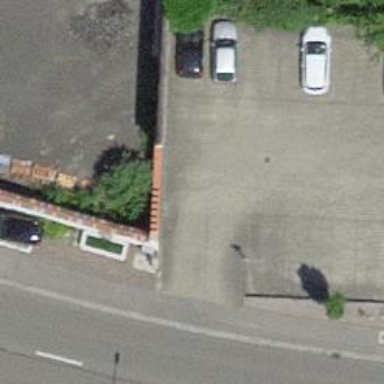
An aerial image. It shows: Parking aisle with paving stones surface.